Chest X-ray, PA view. Patient: 12 years old, sex F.
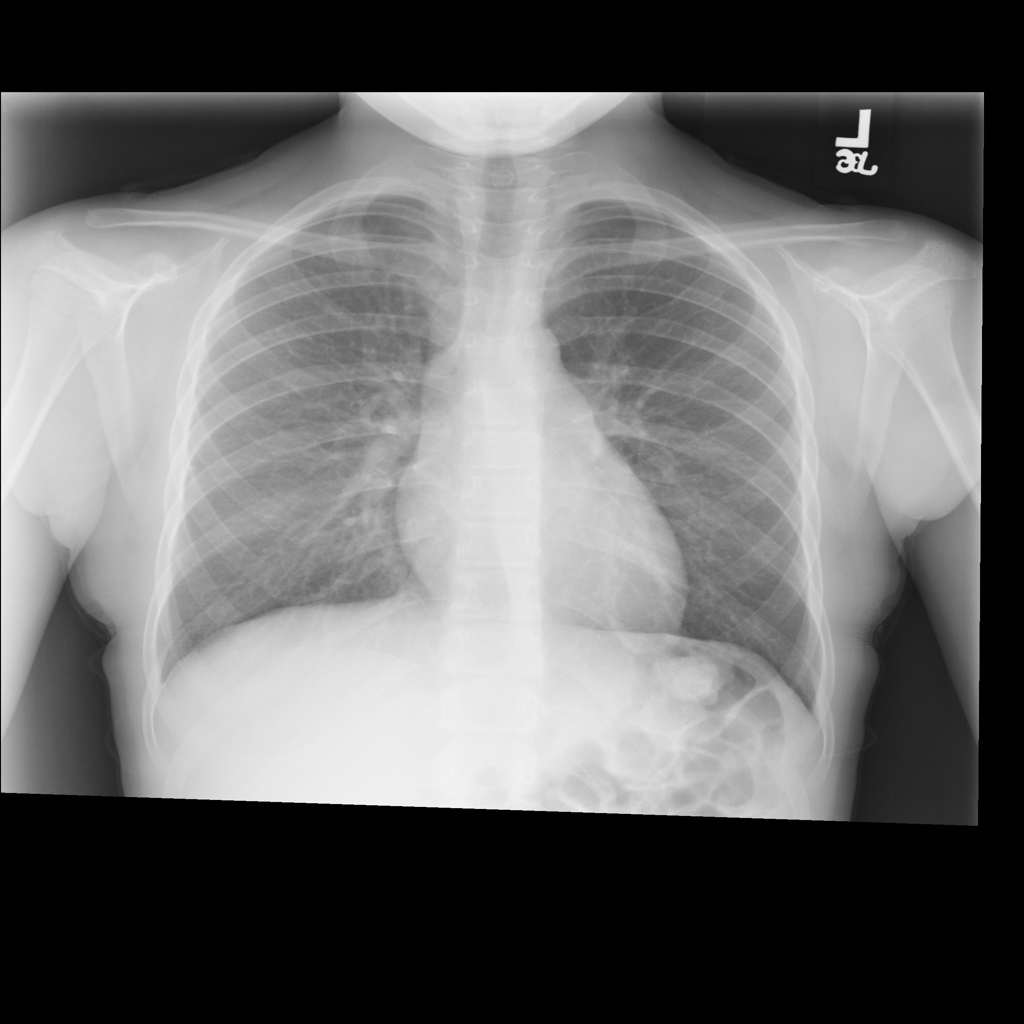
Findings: No Finding